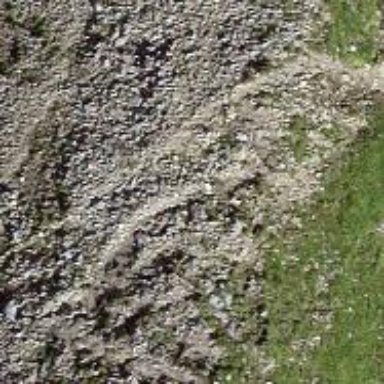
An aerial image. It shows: Ground path.